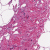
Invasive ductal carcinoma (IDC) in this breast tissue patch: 0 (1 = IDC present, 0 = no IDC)